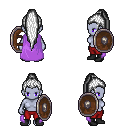
a pixel art fantasy rpg character, female body template, dark elf, purple skin, lavender cape, red pants, white extra-long topknot hairstyle, black shoes, shield, four views (front, back, left, right), 2x2 character sprite sheet, small pixel art, hard edges, no anti-aliasing